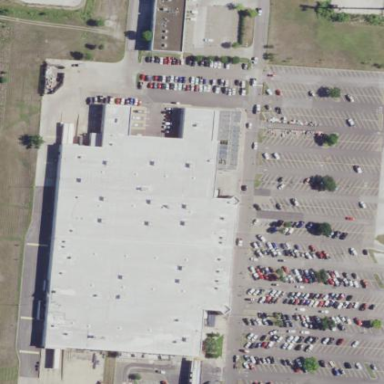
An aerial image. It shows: Parking area with asphalt surface.